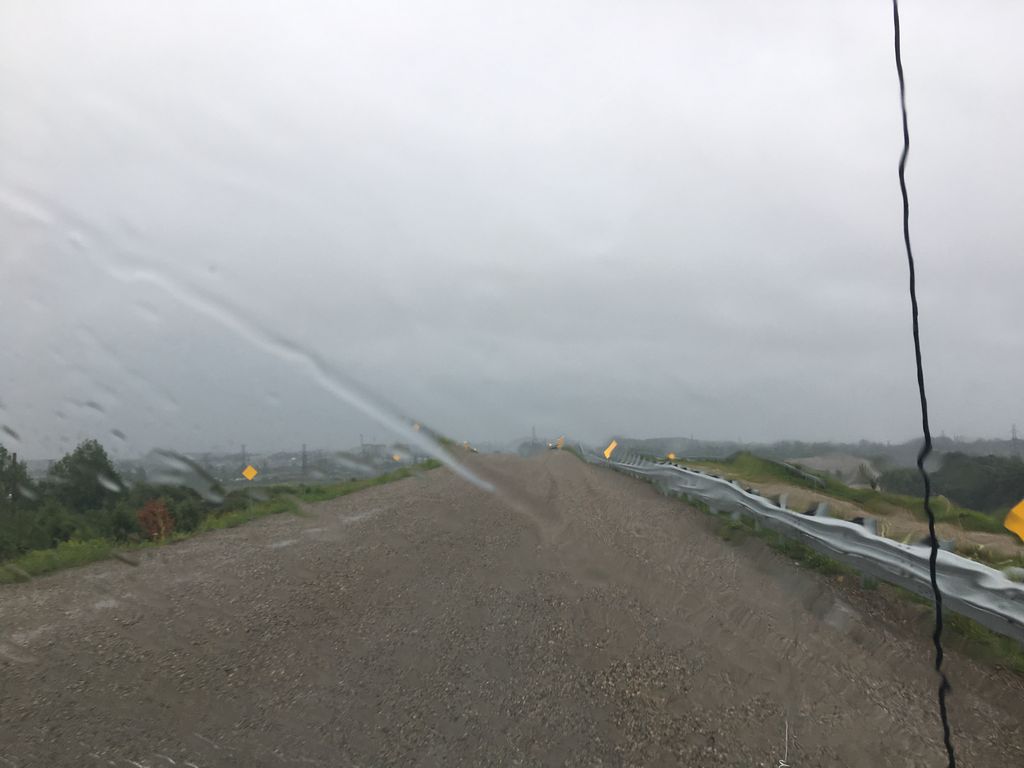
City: kitchener-waterloo